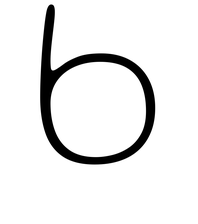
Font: Gluten_Thin